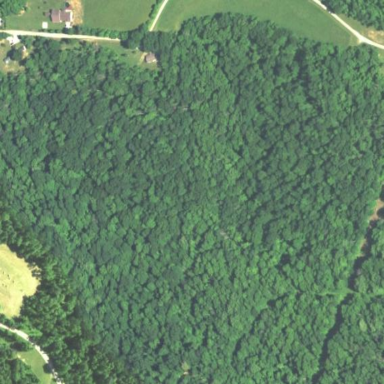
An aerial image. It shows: Beautiful woodland area.